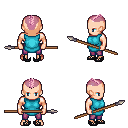
a pixel art fantasy rpg character, male body template, human, light skin, teal tunic, magenta pants, pink short mohawk hairstyle, ghillies, spear, four views (front, back, left, right), 2x2 character sprite sheet, small pixel art, hard edges, no anti-aliasing